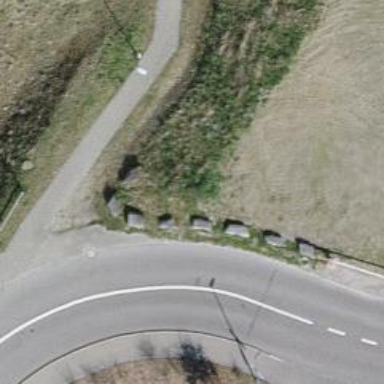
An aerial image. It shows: Block barrier.